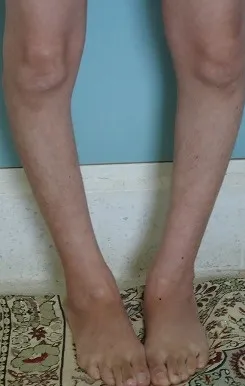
Genu varum.
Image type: radiology (ct)